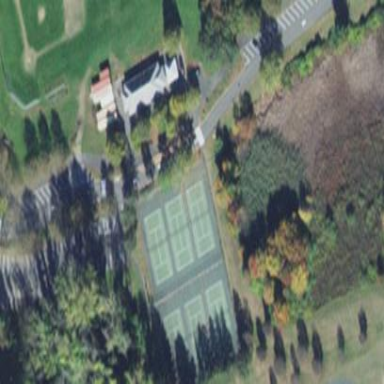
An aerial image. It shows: Tennis court in leisure pitch.